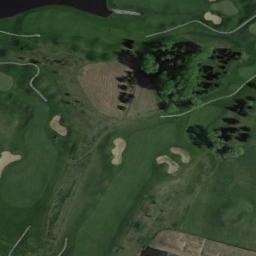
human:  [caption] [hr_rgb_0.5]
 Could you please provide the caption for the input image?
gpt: Many trees are near the golf course .

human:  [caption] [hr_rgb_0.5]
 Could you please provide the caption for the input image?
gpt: The golf course has a clearing, Some fairways, Roads, Barrier trees and sandpits .

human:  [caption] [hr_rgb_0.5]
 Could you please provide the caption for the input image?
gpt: There are a few bunkers and a few paths on the large green lawn on the golf course and many trees .

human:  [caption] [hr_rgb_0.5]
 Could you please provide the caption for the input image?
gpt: There are five bunkers in this area, Two winding paths and a small river .

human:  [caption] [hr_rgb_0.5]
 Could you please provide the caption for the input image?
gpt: There are some bunkers and some trees on the golf course .